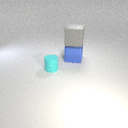
large blue metal cube below large gray rubber cube